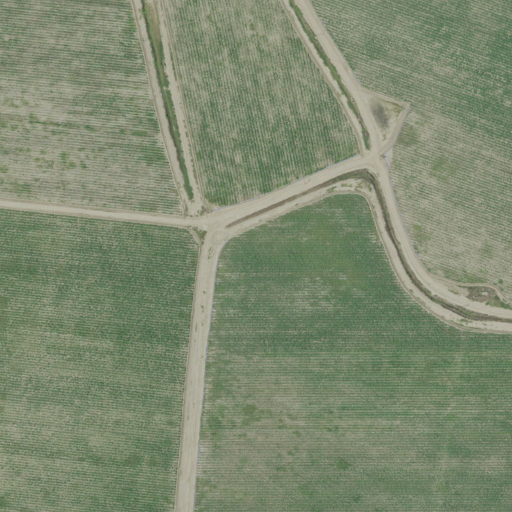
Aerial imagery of levee in Texas named Tortuga Banco Number 65 containing only cultivated crops